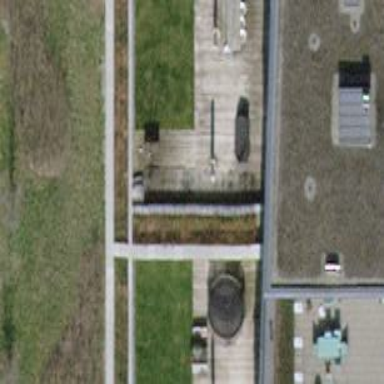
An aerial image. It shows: Building with flat brown roof and light grey walls.